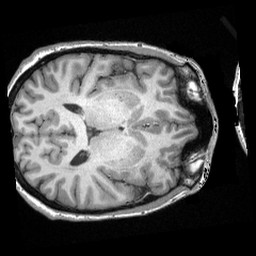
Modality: T1w
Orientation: axial
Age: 31
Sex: female